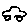
Label: car